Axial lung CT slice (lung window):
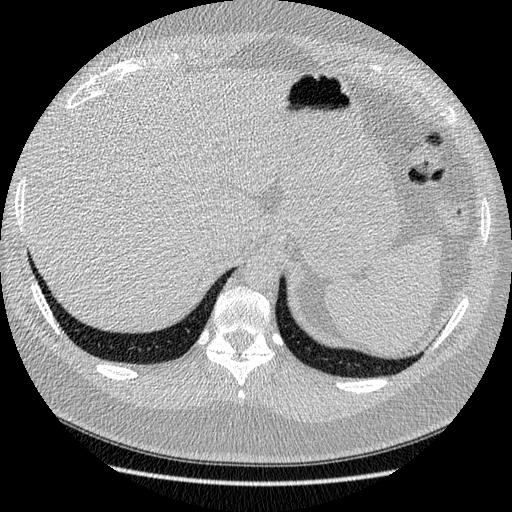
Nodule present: no